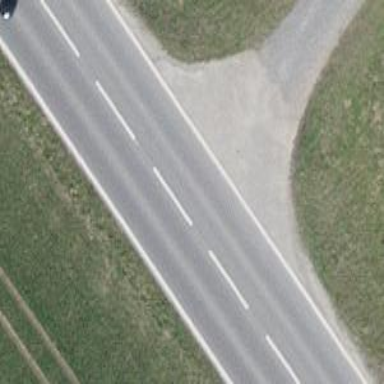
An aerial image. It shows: Secondary road.